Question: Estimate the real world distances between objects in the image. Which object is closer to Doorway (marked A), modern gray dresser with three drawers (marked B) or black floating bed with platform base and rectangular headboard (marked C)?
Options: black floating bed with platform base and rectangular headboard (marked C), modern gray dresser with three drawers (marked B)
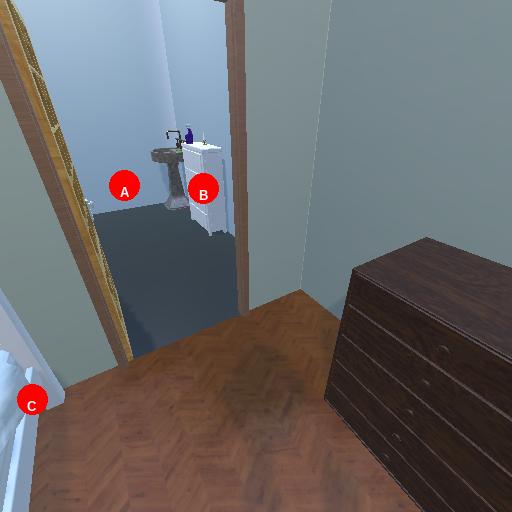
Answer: black floating bed with platform base and rectangular headboard (marked C)